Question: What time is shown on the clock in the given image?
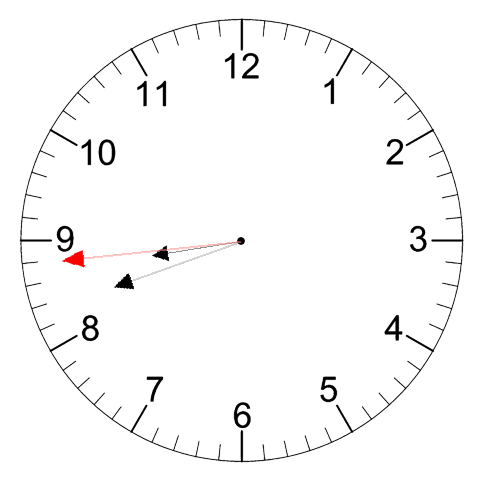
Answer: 08:41:44